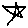
Label: star